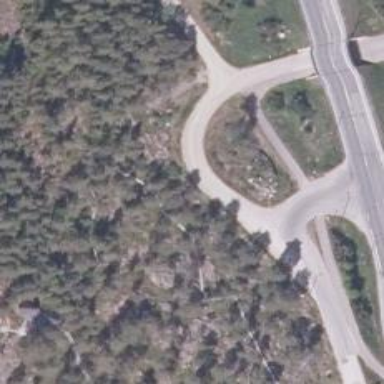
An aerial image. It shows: Asphalt trunk link road.